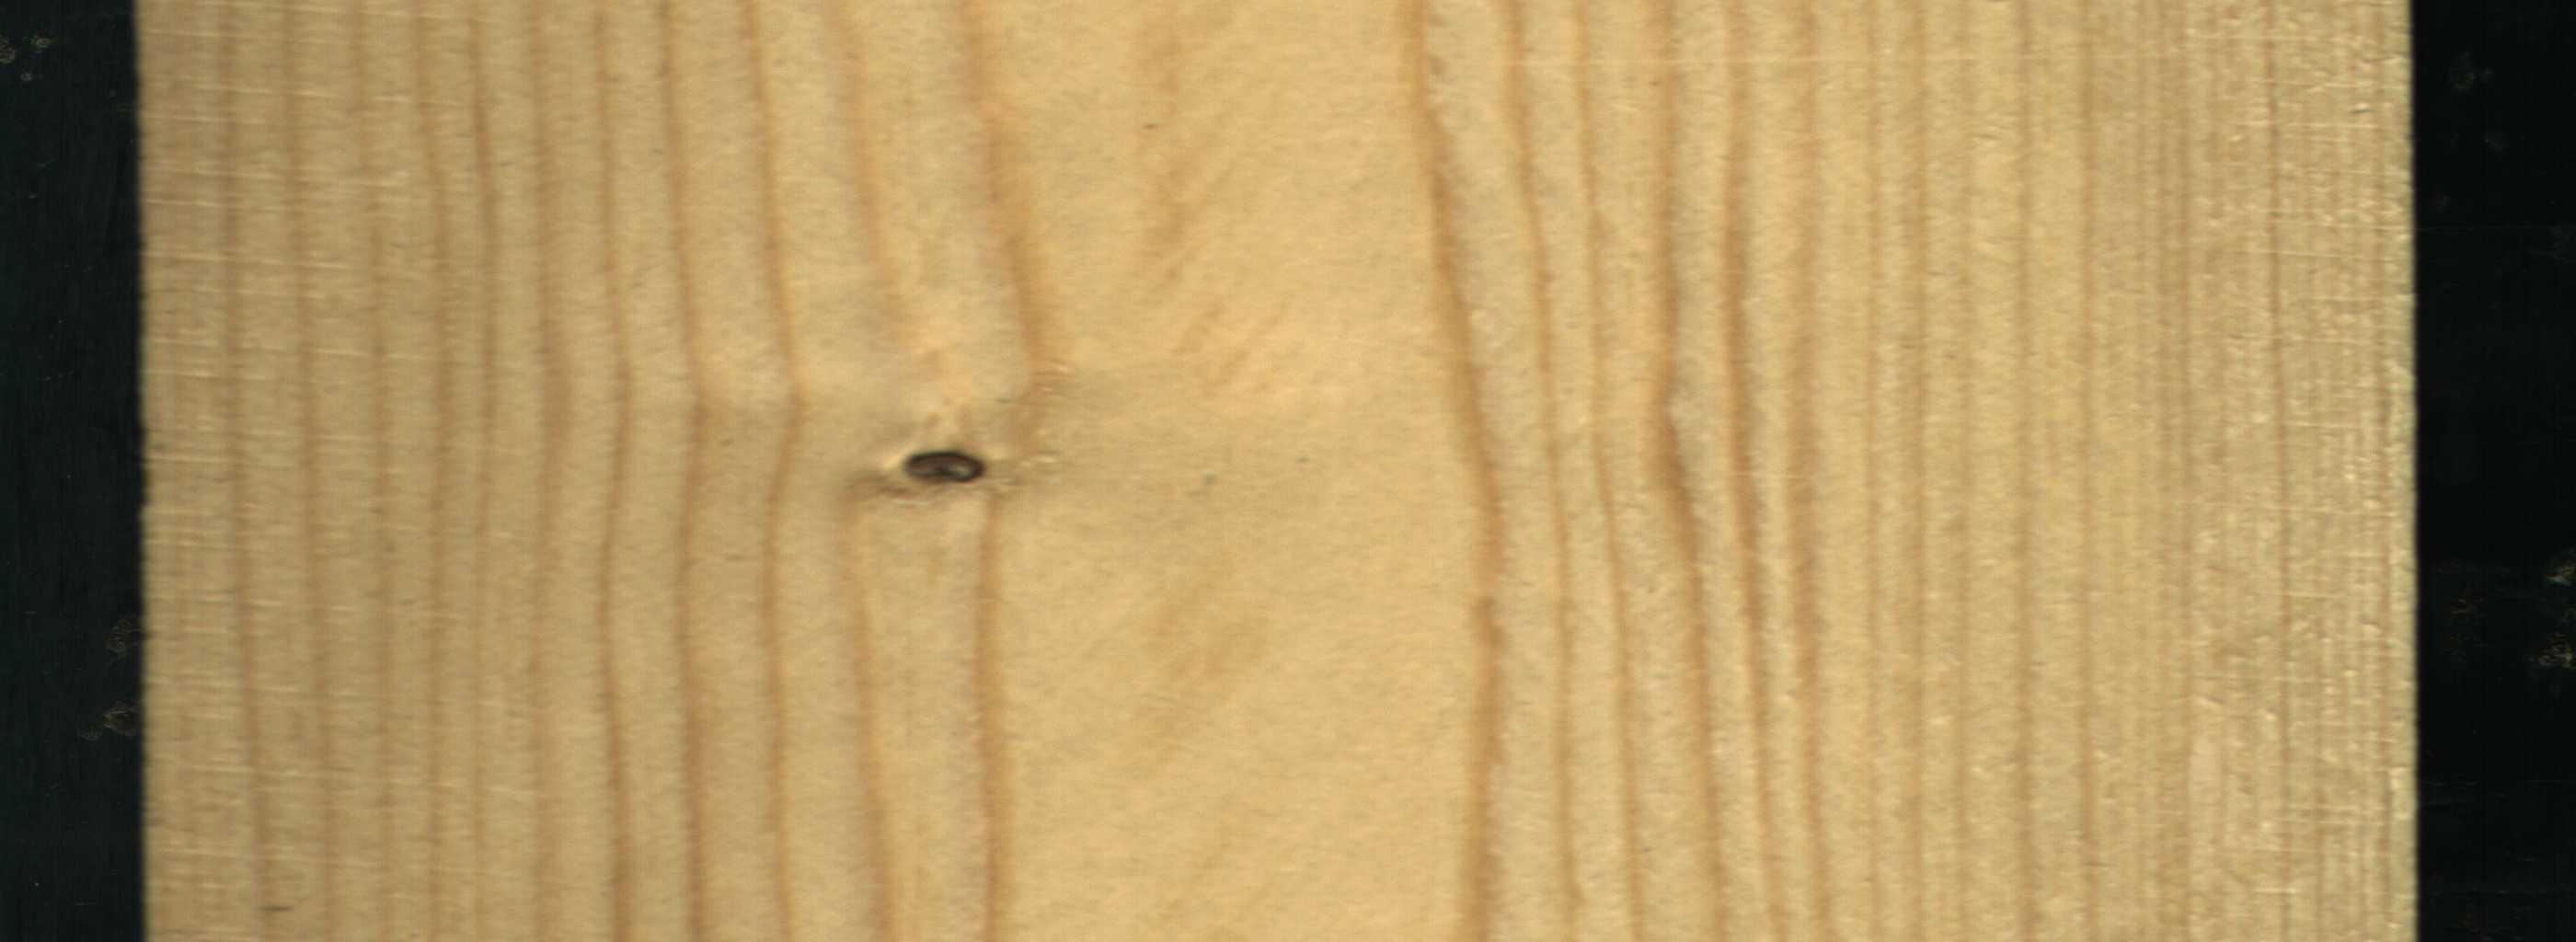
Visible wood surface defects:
Dead_Knot